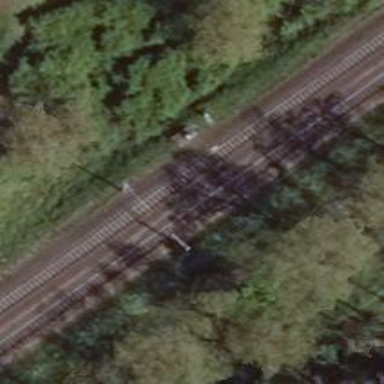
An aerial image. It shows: Railway signal.